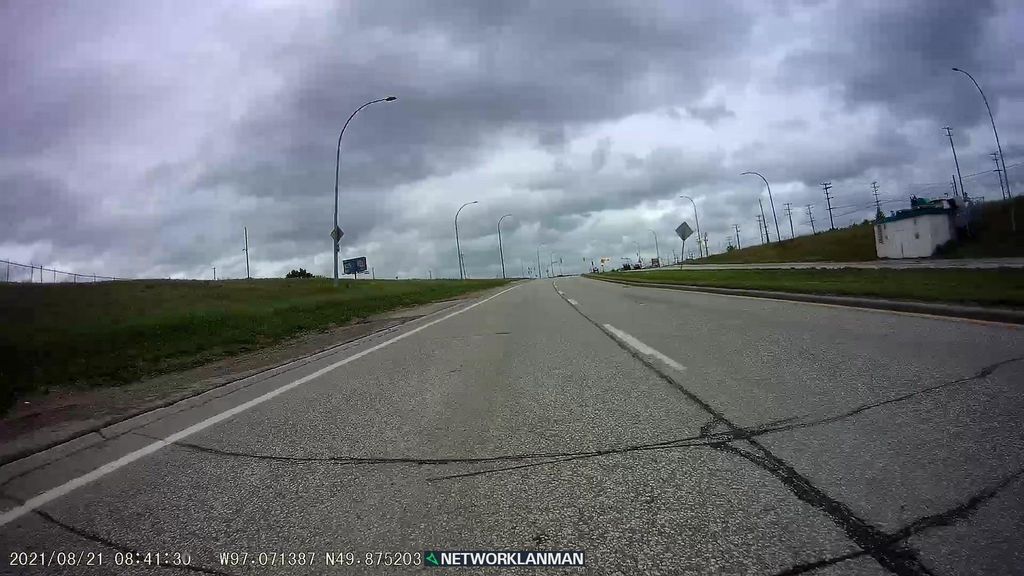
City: winnipeg